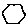
Label: hexagon